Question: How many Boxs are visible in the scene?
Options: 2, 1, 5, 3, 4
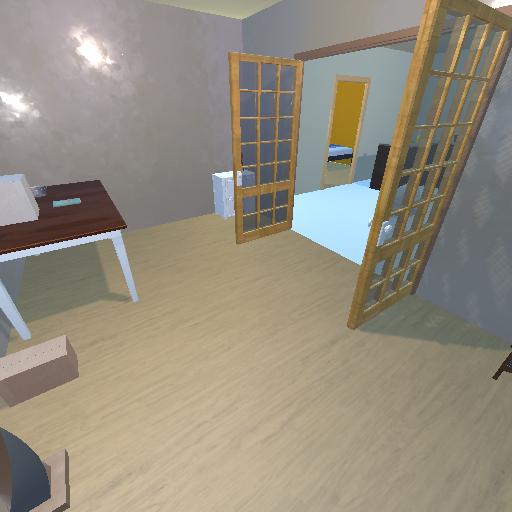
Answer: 2